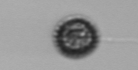
Label: Pseudochattonella_farcimen